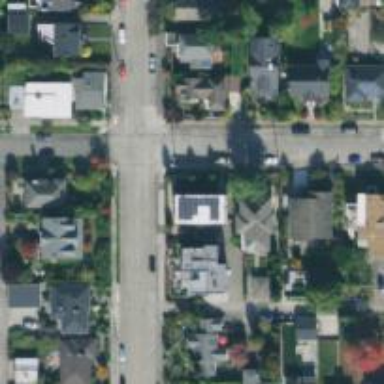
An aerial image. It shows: Residential road with separate sidewalk.